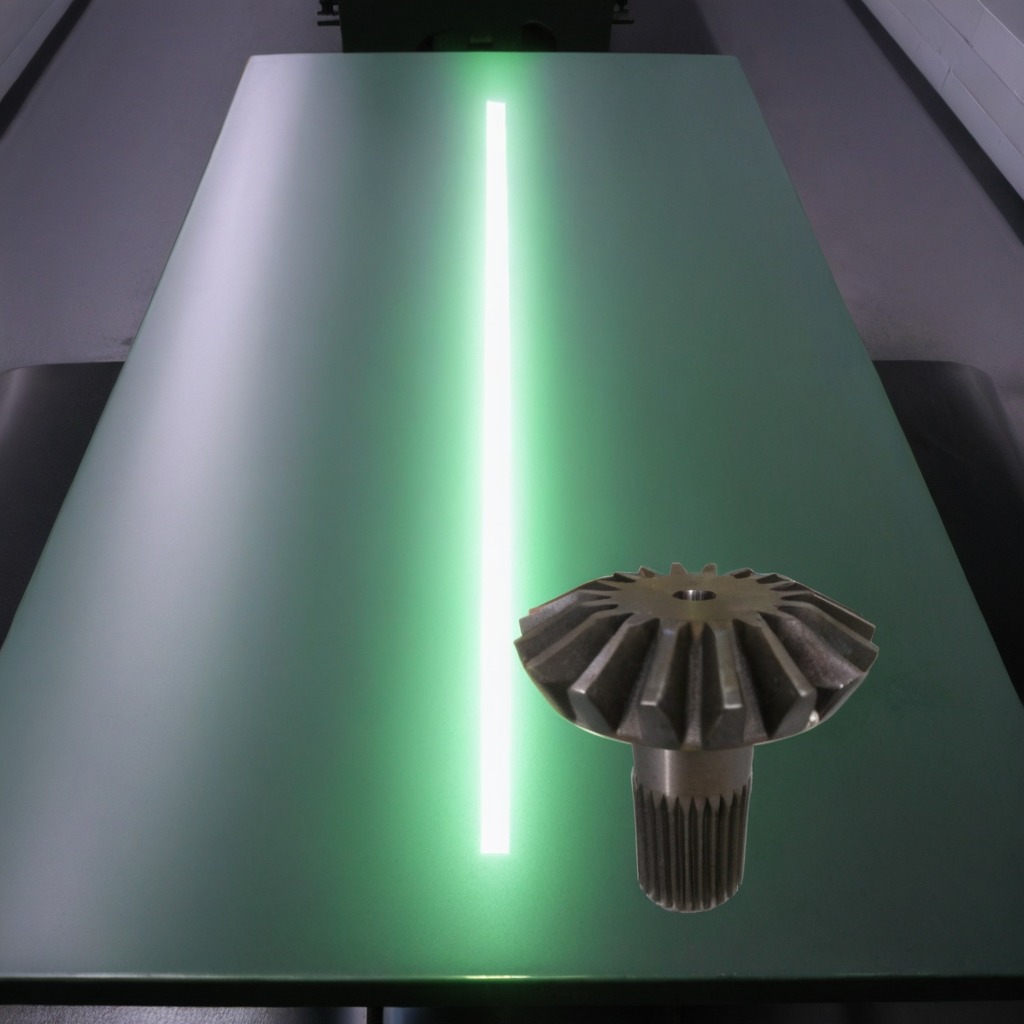
A steel gear with teeth is lying on a clean empty table in a railway signal maintenance room lit by harsh overhead fluorescents.